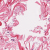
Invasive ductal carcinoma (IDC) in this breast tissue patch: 0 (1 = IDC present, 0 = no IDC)